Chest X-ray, PA view. Patient: 46 years old, sex M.
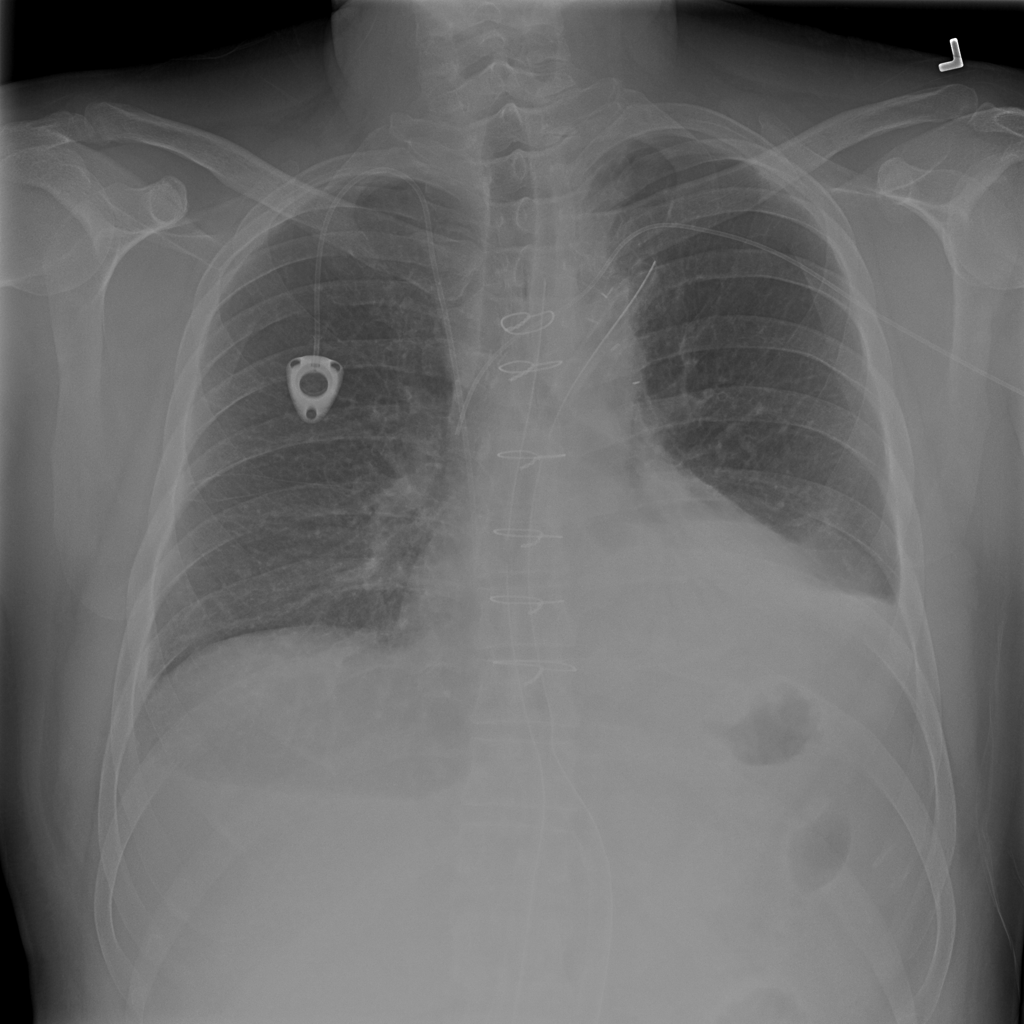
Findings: Pneumothorax